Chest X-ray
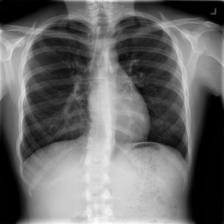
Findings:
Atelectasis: negative
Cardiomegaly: negative
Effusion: negative
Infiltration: negative
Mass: negative
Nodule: negative
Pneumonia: negative
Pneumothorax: negative
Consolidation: negative
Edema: negative
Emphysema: negative
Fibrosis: negative
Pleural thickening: negative
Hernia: negative